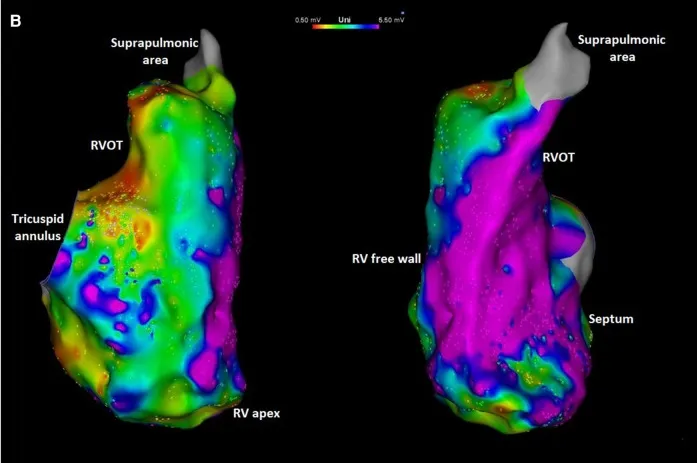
(B) Right anterior oblique (left) and left anterior oblique (right) views of the unipolar voltage mapping of the right ventricle showing low voltage in the peritricuspid area and RVOT. Red and purple colors represent low and normal voltage bipolar electrograms, respectively (bipolar: <0.5 mV and >1.5 mV; unipolar: <0.5 mV and >5.5 mV). Intermediate colors represent borderline voltage as shown in the scale in the top center of the figure.
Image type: electrography (emg)